RGB frame:
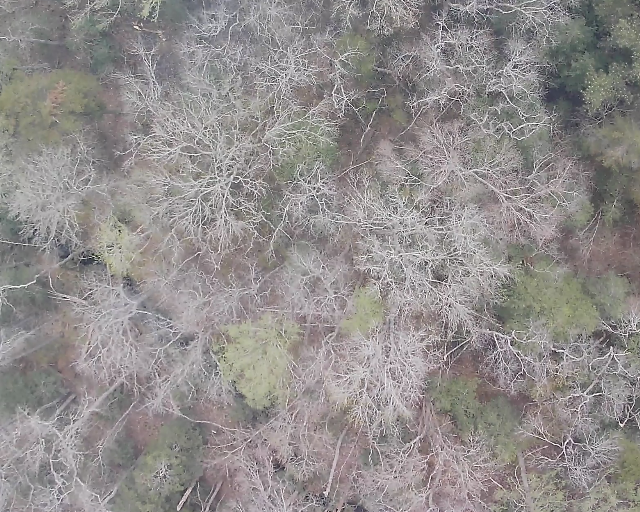
Thermal frame:
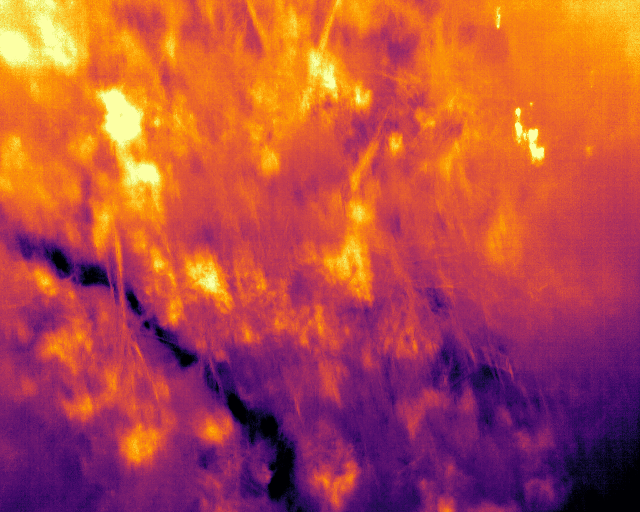
Captured: 2026-02-26 03:10:12
Pixels at or above 80 °C: 0 (fraction of frame: 0)